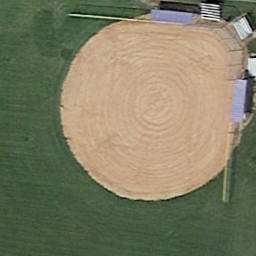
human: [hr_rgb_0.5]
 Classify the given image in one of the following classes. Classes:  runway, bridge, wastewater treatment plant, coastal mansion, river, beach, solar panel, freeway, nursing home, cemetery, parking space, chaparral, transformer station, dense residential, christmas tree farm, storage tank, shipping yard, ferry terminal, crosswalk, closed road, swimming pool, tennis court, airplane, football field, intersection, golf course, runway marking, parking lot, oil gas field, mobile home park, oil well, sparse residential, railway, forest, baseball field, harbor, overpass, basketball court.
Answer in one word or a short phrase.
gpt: baseball field